Question: in my Android app I have a LinearLayout partially over a MapView and dragging on the layout causes the map to pan.
How can this be avoided? Of course I can't disable pan because dragging on the map itself should move it. See this screenshot for clarification:

Dunno if it's relevant (don't think so): both MapView and LinearLayout are inside a RelativeLayout.
Thanks,
Maurizio
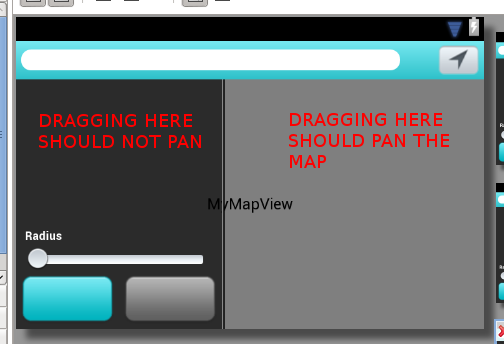
Answer: Have your 'LinearLayout' be clickable? Either 'android:clickable="true"' in XML or 'setClickable(true);' in code.